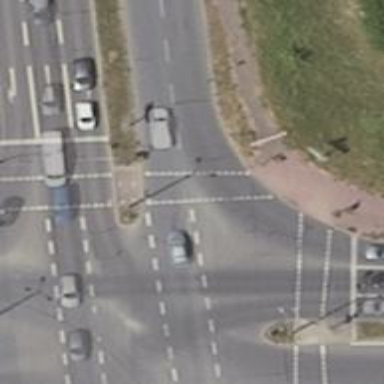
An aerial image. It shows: Road crossing with traffic signals.